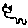
Label: cat